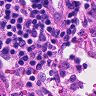
Metastatic tissue present: no